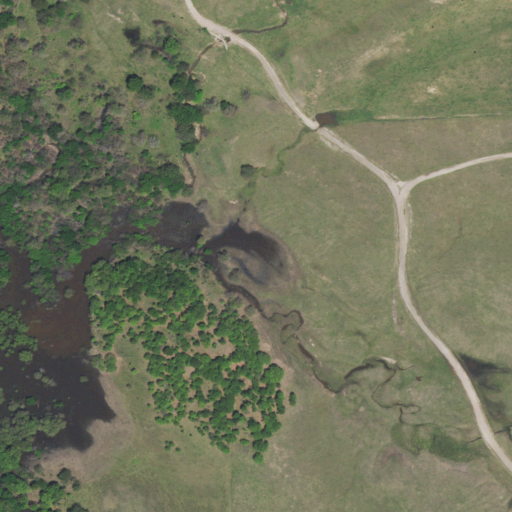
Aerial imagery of valley in Oklahoma named Redoak Hollow containing grassland, deciduous forest, open development, shrub, and low intensity development